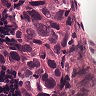
Metastatic tissue present: yes